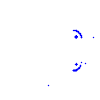
Particle: proton